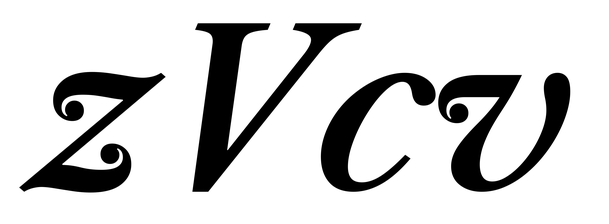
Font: LibreCaslonText-Italic_SemiBold_Italic